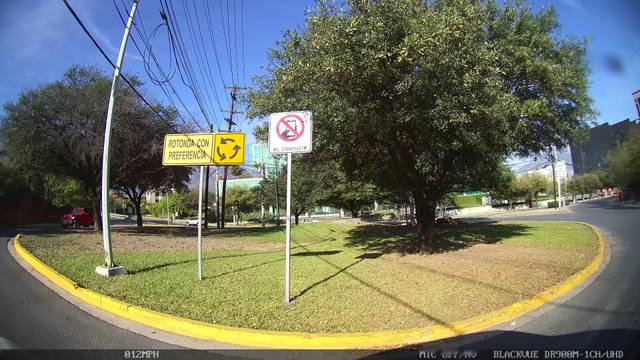
Region: Mexico
Coordinates: 25.642, -100.352